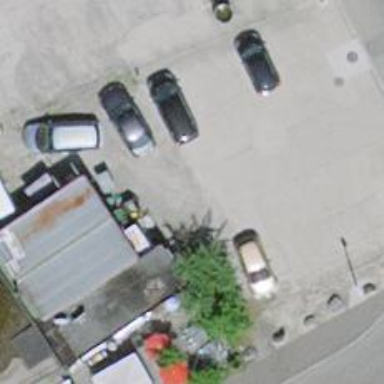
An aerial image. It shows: Parking aisle with concrete surface.